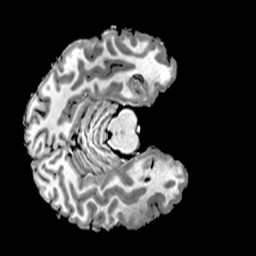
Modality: T1w
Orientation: axial
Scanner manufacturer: siemens
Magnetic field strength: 7 T